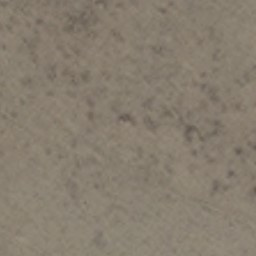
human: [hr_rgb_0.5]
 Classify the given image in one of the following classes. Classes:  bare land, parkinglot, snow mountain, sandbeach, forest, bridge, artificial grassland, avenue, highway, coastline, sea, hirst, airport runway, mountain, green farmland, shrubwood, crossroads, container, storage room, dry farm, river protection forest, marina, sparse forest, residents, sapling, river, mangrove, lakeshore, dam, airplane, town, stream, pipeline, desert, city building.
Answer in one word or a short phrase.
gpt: bare land